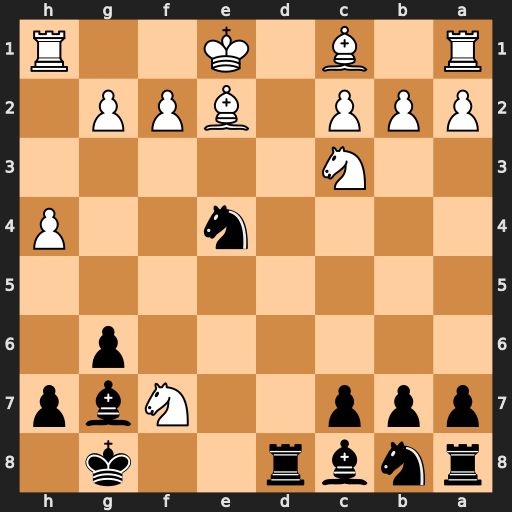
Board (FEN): rnbr2k1/ppp2Nbp/6p1/8/4n2P/2N5/PPP1BPP1/R1B1K2R
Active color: b
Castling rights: KQ
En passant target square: -
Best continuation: Bxc3+ bxc3 Kxf7